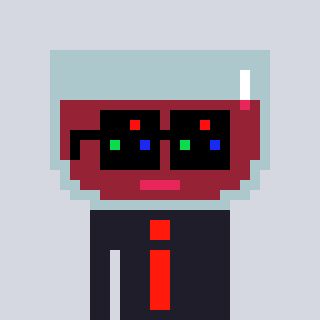
a pixel art character with square black sunglasses, a wine-shaped head and a grayscale-colored body on a cool background